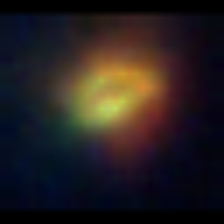
Taxon: NanoPlankton
Group: Other